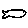
Label: fish